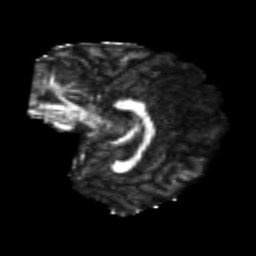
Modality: FA
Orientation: sagittal
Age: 25
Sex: female
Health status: healthy
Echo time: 0.074 s